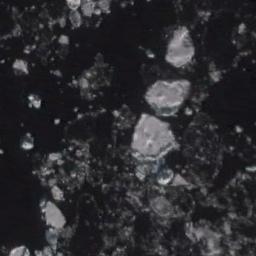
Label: sea_ice